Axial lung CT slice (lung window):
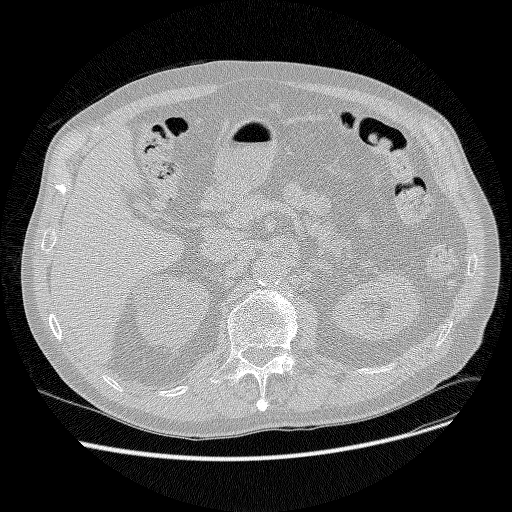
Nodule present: no